Question: What I'm trying to do is make it so that, when a user clicks in the textarea, it expands the div to show the 'Post' button.
Here's a picture of what I mean:

So, when the user clicks in the textbox area, I need the background div to expand and show the 'Post' button.
Here's the JSFiddle I started: <URL>
HTML:
'''
<div class="container">
<div class="well">
<textarea style="width:462px" placeholder="Comment..."></textarea>
<button class="btn btn-primary" type="button">Post</button>
<div class="clearfix"></div>
</div>
'''
CSS:
'''
textarea {
margin-bottom: 0;
}
.btn {
float: right;
margin-top: 12px;
}
.container {
margin:20px 0 0 20px;
}
.well {
width: 476px;
padding: 12px;
}
'''
I have no JavaScript experience, but I think this is a simple enough project to look at when finished to be able to understand the basics.
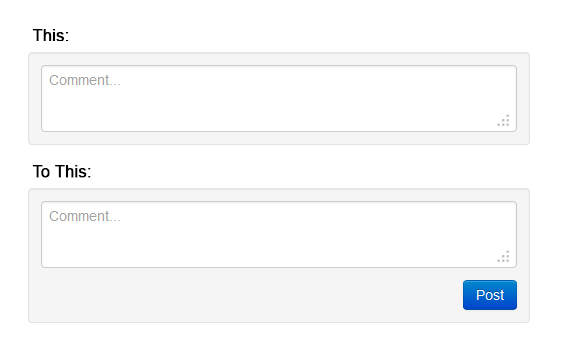
Answer: Add the following to your markup and styling and include the script.
'''
<button class="btn btn-primary btn-toggle" type="button">Post</button>
'''
'''
.btn-toggle{
display: none;
}
'''
'''
$("textarea").click(function(){
$(".btn-toggle").slideDown();
});
$(document).click(function(e){
e.stopPropagation();
if($(e.target).parents(".well").length == 0){
$(".btn-toggle").slideUp();
}
});
'''
This segment of Javascript binds click event handlers to the 'textarea' and the 'document'. The event handler bound to the 'textarea' simply slides down the 'button' to make it visible.
The event handler bound to the 'document' is fired on every click on the page since the click events propagate up the 'DOM' to the 'document'. Once the 'document' fires the event, the handler checks to see if the 'target' (aka element clicked) has a parent inside the 'well'. If it does we do not perform any actions since we do not want to hide the button when the user clicks inside the 'textarea' or the 'button' itself. If the click is outside of the well we call the 'slideup' function on the button to hide it in a stylish manner.
<URL>